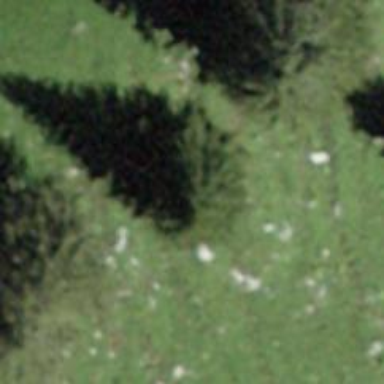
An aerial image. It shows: Beautiful tree in nature.